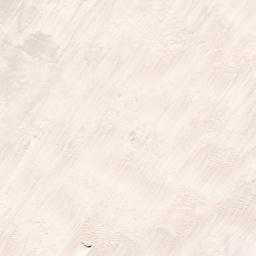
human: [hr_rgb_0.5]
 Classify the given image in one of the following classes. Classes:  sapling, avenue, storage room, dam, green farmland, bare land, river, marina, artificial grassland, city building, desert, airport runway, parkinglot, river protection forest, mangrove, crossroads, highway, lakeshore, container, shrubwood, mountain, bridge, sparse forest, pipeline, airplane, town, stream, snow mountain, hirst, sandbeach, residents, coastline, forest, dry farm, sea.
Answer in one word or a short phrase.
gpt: sandbeach